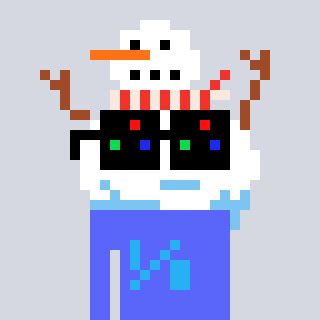
a pixel art character with square black sunglasses, a snowman-shaped head and a purple-colored body on a cool background